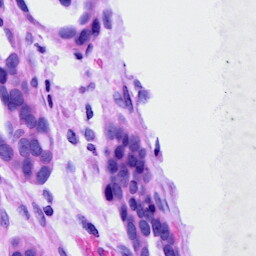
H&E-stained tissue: Ovarian